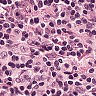
Metastatic tissue present: no